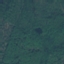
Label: Forest